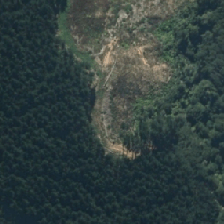
Land cover: harvested_forest